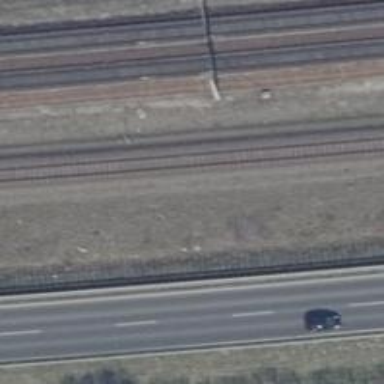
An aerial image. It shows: Railway milestone.